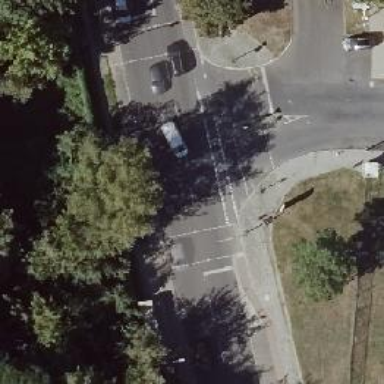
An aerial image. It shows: Road with traffic signals.